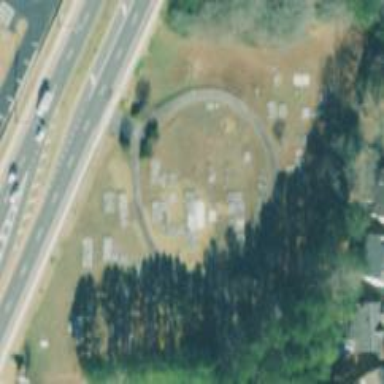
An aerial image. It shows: Graveyard area designated as cemetery.